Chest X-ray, PA view. Patient: 58 years old, sex F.
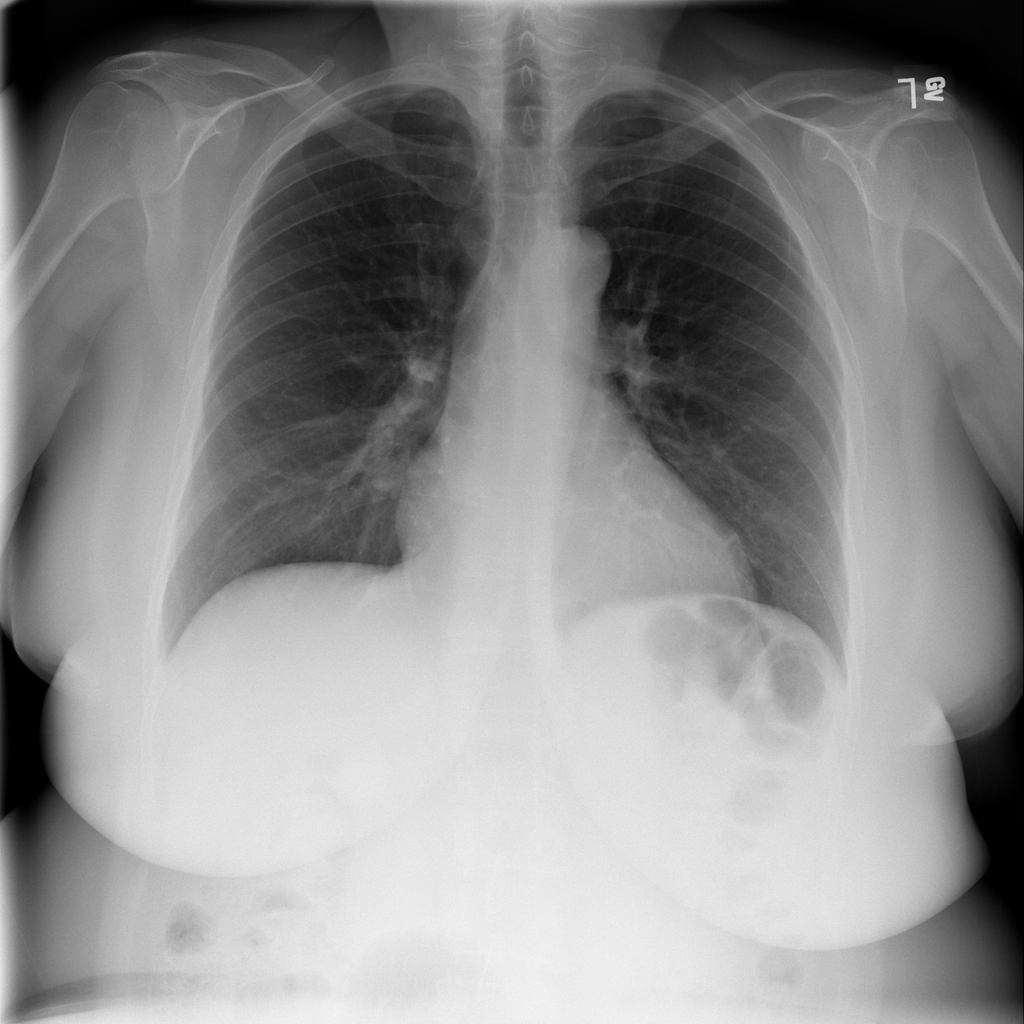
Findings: No Finding